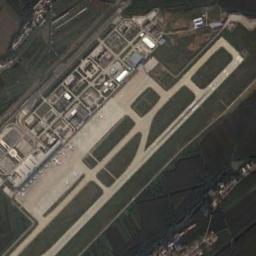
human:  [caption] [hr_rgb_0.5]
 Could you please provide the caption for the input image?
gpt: The airport is divided into two triangular areas by several runways .

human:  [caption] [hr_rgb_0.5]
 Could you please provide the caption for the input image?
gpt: An airport with a runway and many buildings is surrounded by a green farmland .

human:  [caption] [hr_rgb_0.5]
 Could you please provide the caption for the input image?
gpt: An airport with some runways and buildings on the lawn and some planes parked on the airport .

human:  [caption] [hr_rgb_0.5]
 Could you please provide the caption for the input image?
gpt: There is an airport in the middle of the field .

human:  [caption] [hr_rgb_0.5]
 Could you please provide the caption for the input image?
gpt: The airport is surrounded by grass .